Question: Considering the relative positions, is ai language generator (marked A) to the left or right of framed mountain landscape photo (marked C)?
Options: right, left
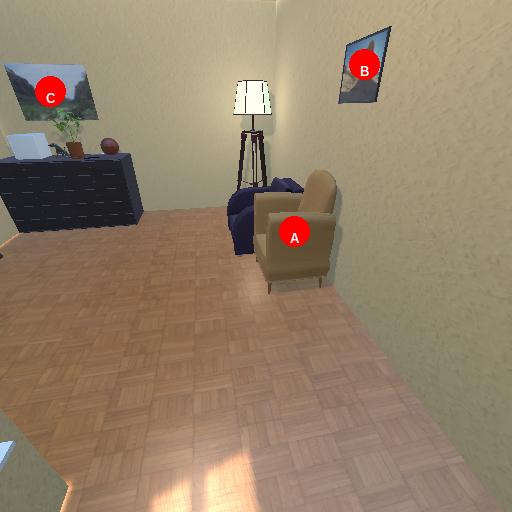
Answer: right